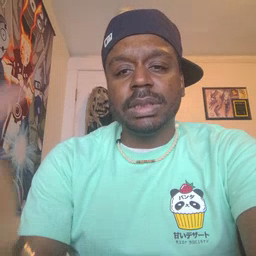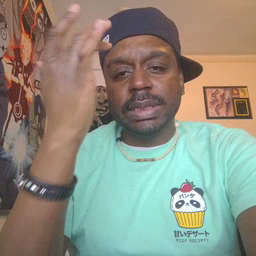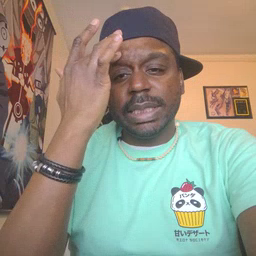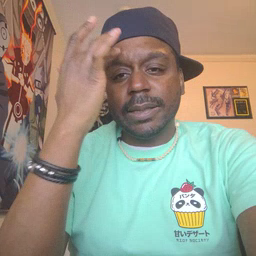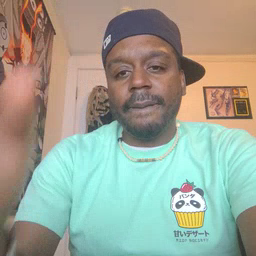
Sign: sick